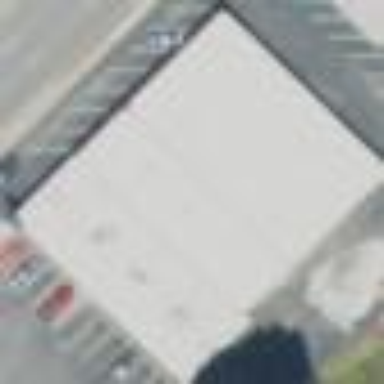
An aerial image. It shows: Commercial building.